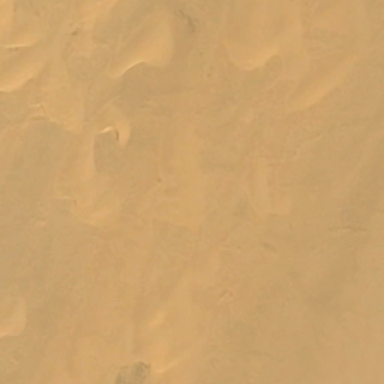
Several ripples are in a piece of yellow desert .